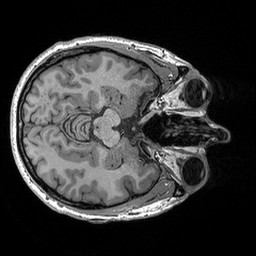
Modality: T1w
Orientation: axial
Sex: male
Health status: healthy
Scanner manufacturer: siemens
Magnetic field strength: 3 T
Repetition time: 2.6 s
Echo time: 0.00296 s